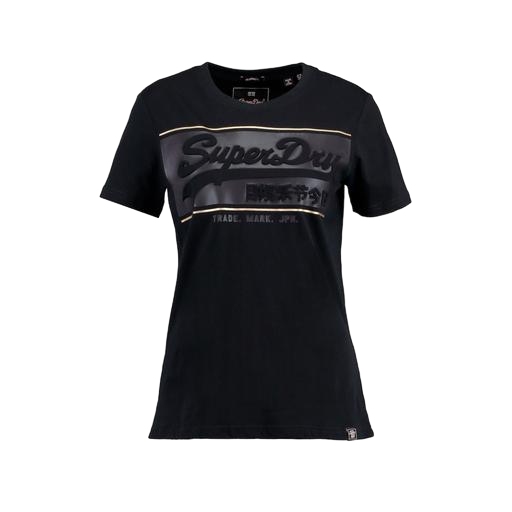
slim crew tee, black graphic t-shirt, graphic tee, white background